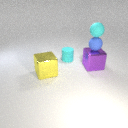
small cyan rubber sphere above small blue rubber sphere